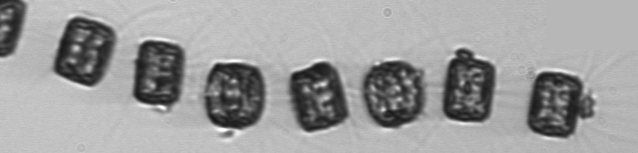
Label: Thalassiosira